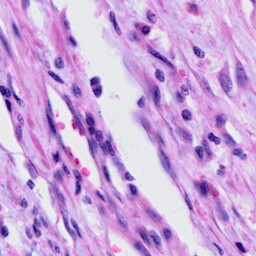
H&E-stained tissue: Cervix